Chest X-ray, PA view. Patient: 51 years old, sex M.
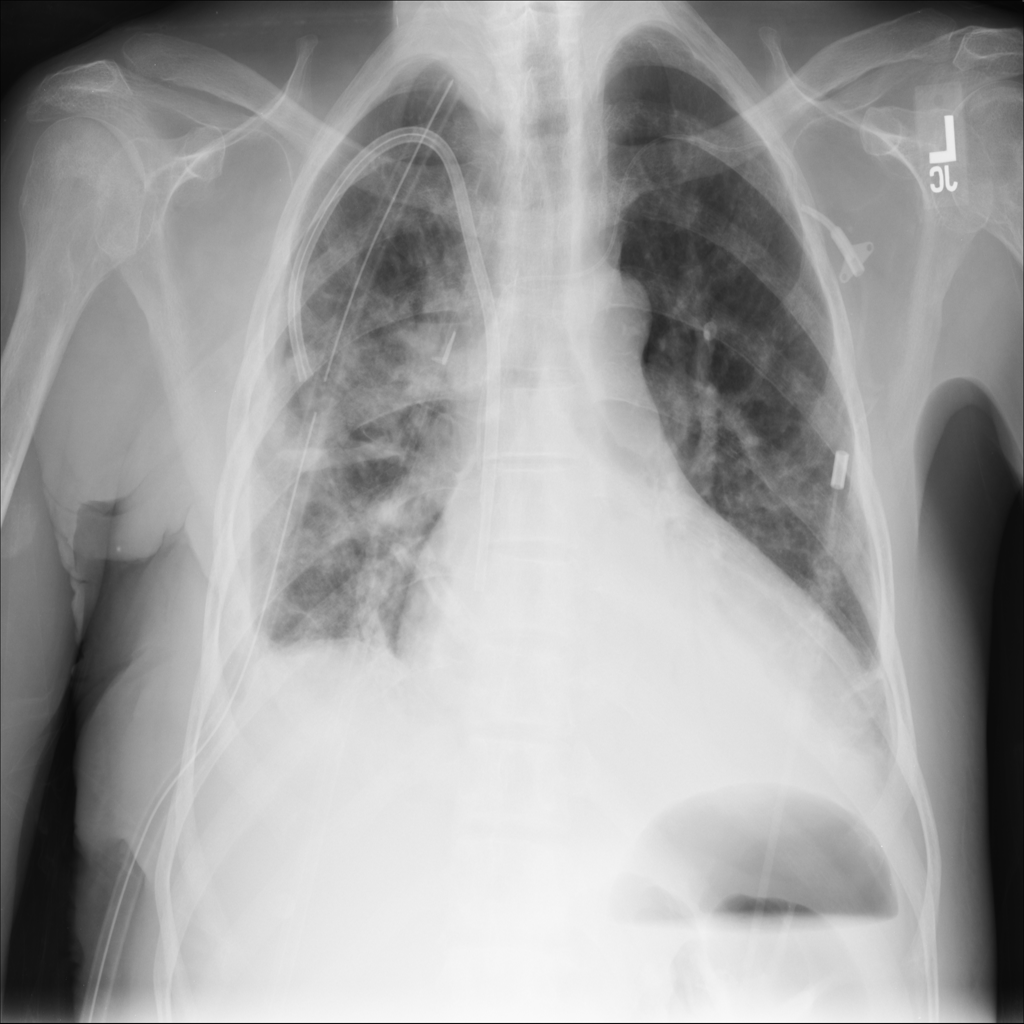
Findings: Effusion, Infiltration